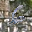
Label: 6